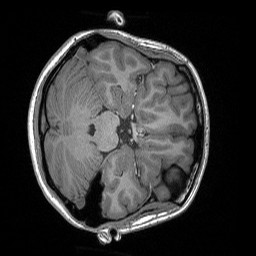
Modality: T1w
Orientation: axial
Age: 22
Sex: female
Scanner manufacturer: siemens
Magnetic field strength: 3 T
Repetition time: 1.56 s
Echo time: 0.00207 s